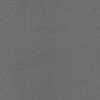
Label: dusty